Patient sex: M
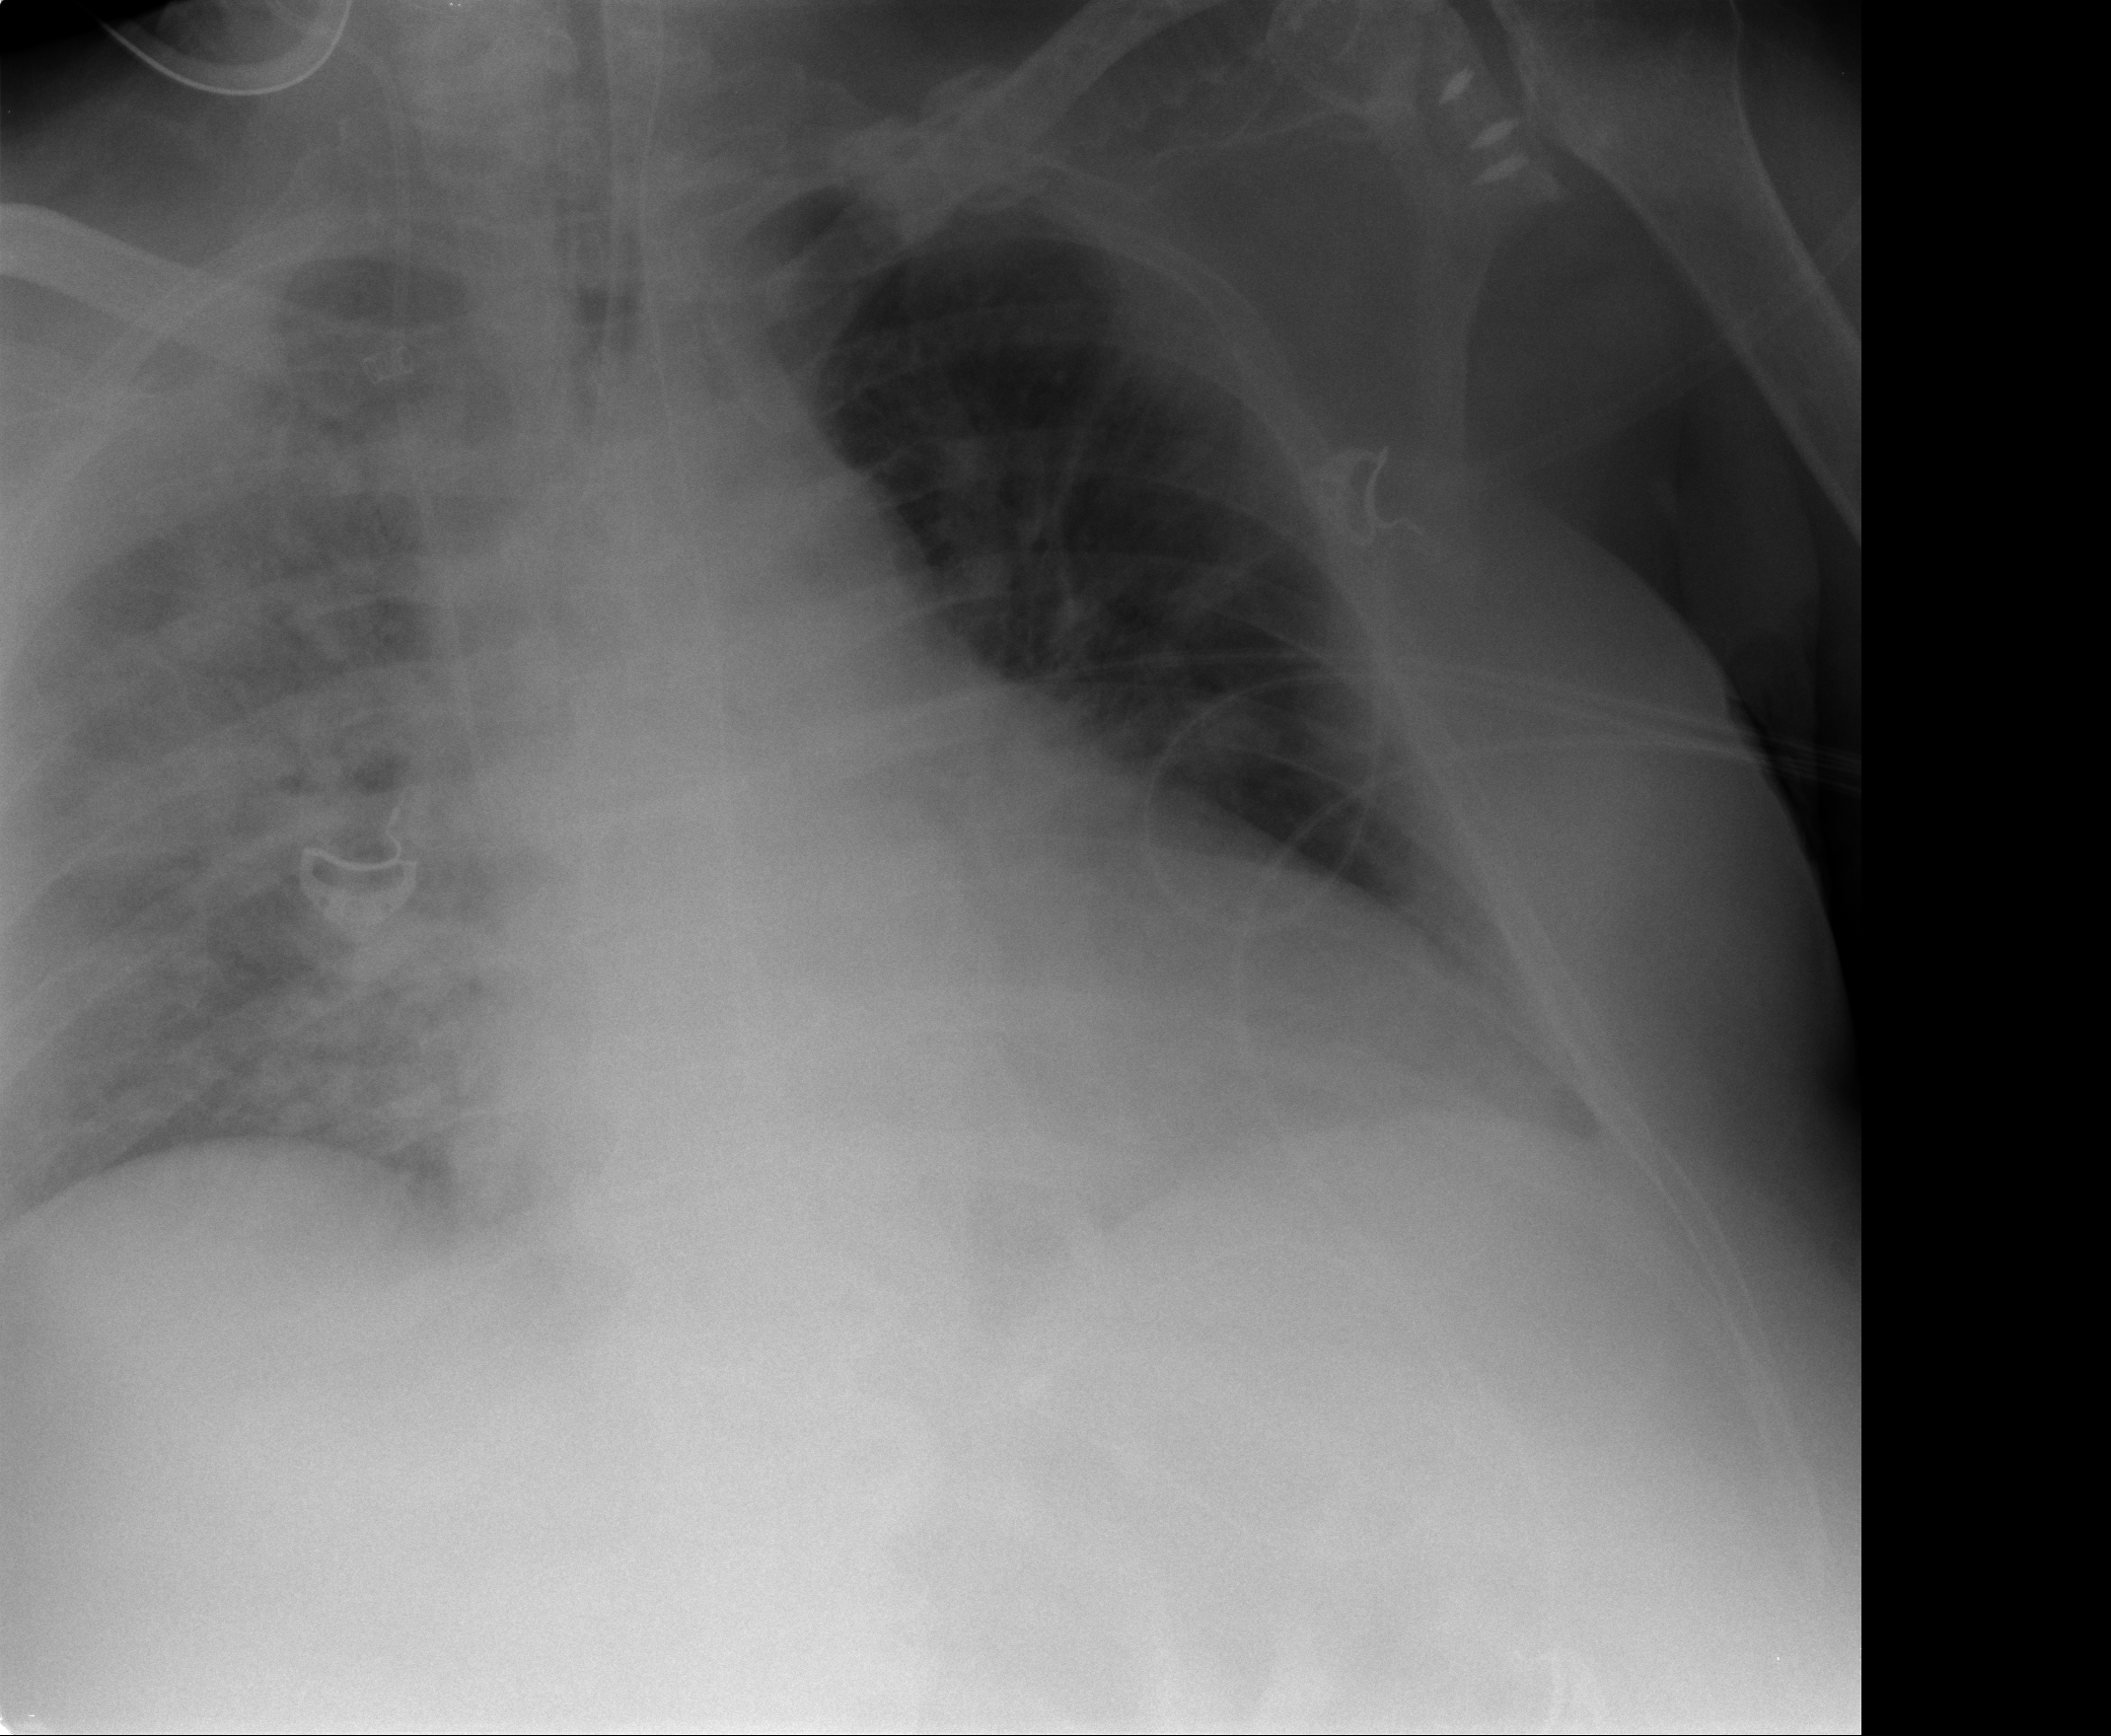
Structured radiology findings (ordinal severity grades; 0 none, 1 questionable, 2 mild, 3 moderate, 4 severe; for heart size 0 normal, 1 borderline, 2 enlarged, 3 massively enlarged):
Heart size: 2
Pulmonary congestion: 2
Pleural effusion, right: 1
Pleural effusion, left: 1
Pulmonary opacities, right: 3
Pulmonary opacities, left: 1
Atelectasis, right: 2
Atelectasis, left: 1